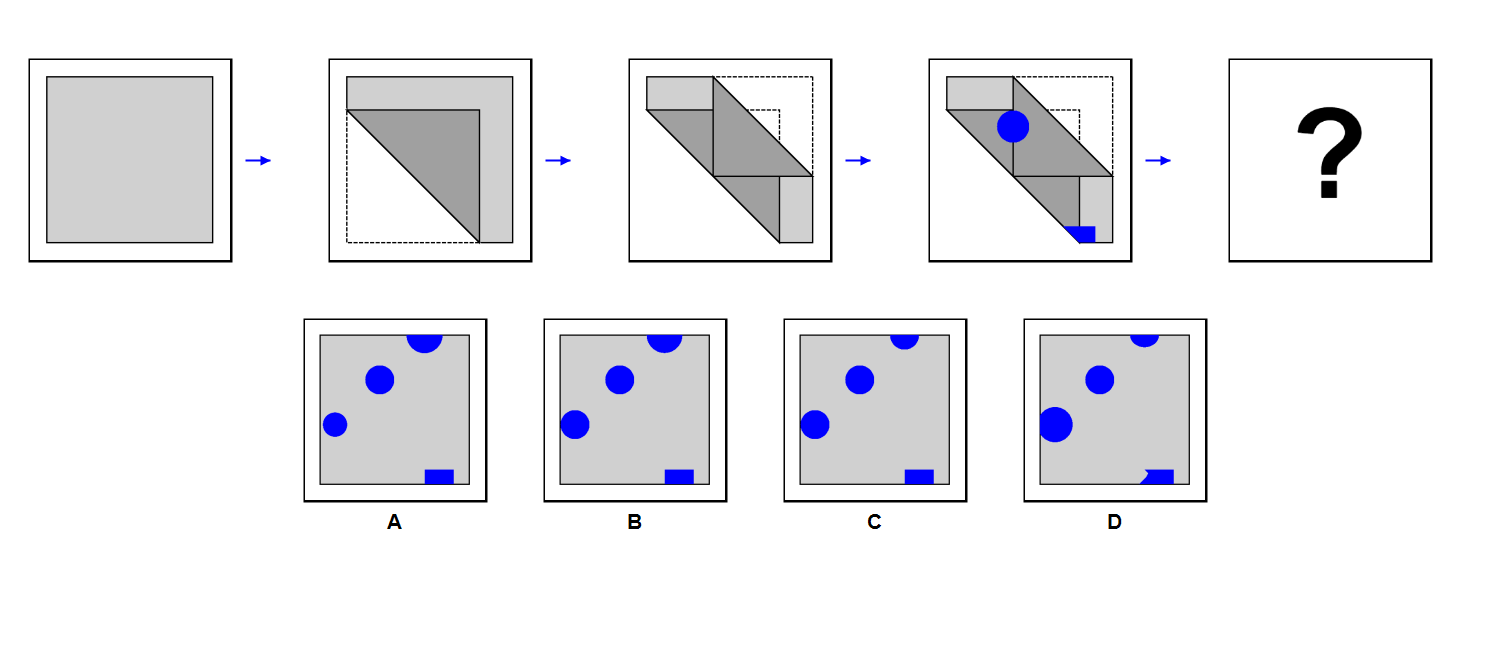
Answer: C